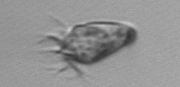
Label: Paratontonia_gracillima